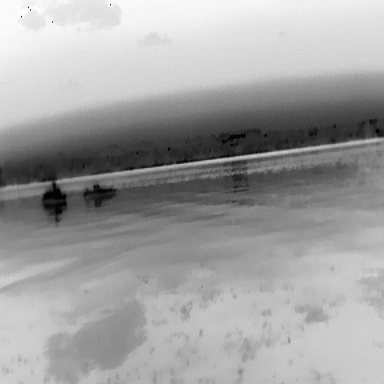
There are two objects shown in the infrared image, including a warship, and a canoe.